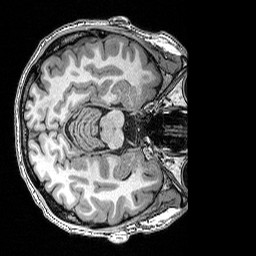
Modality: T1w
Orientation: axial
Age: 39
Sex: male
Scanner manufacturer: siemens
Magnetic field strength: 3 T
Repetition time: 2.53 s
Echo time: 0.0035 s